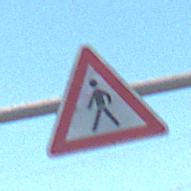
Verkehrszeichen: FussgaengerRechts
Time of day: Midday
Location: Outdoor (Urban)
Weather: Clear
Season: NotSpecified
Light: Natural